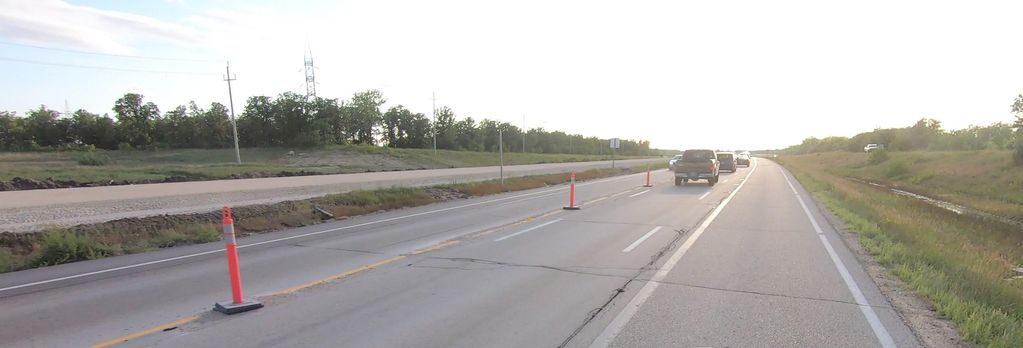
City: winnipeg